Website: home-depot
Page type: billing-address
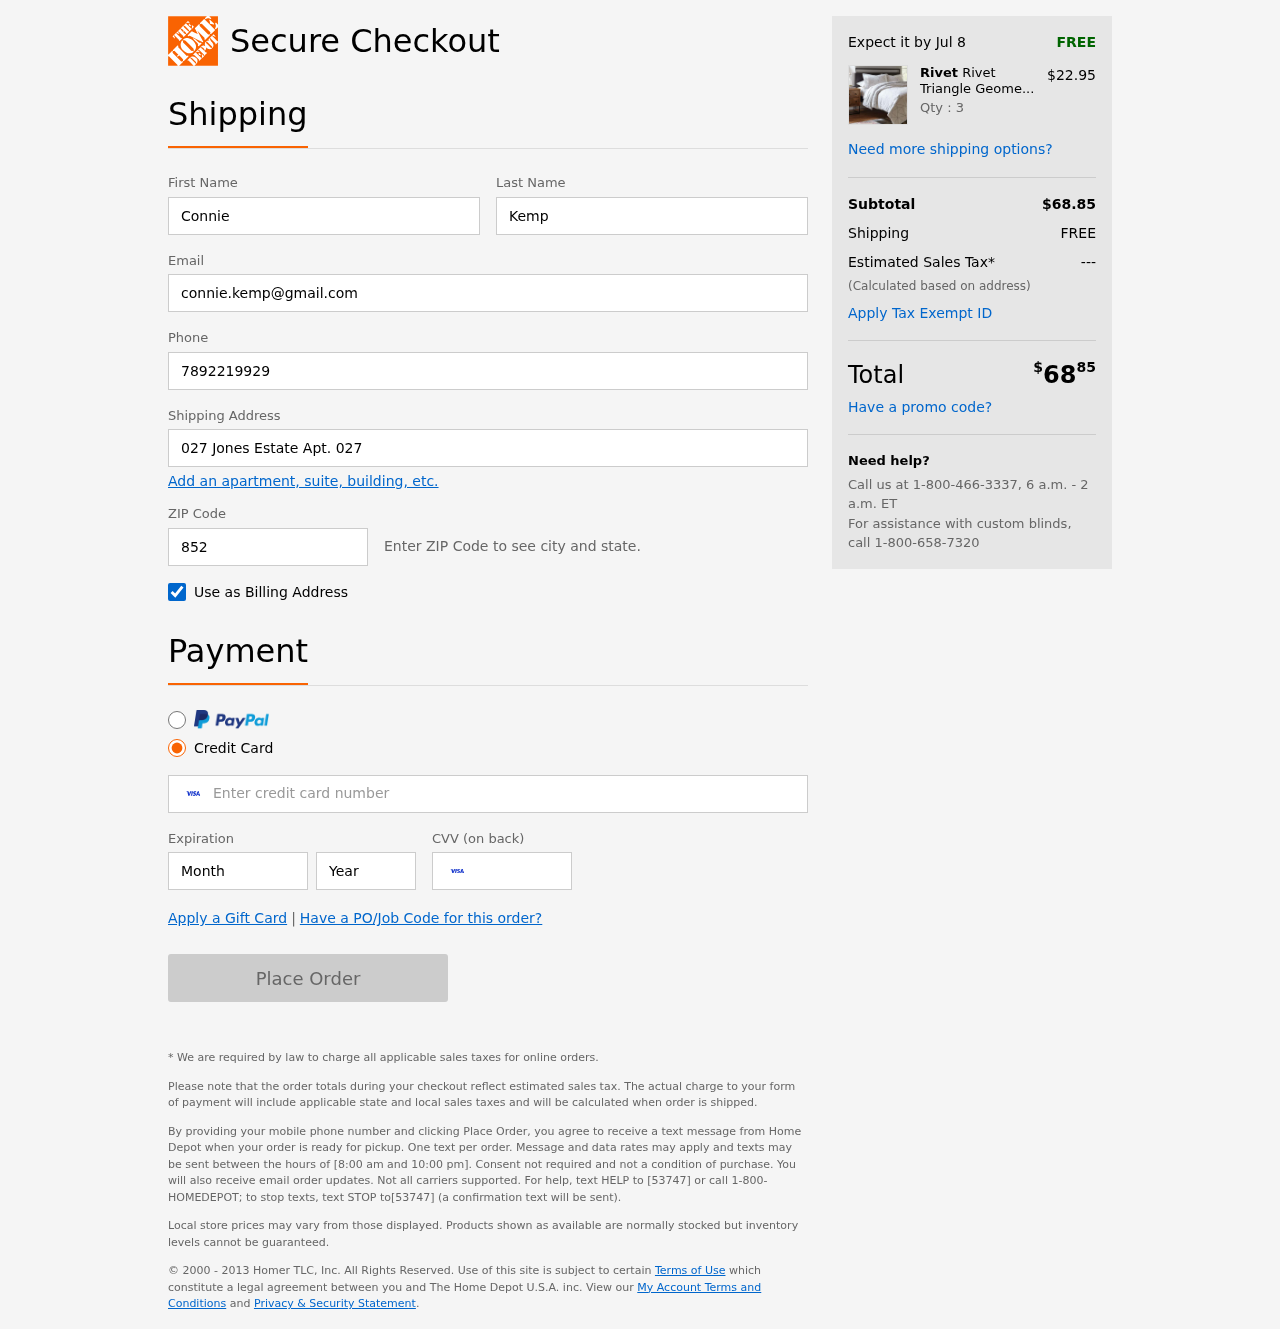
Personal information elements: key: PII_FIRSTNAME
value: Connie
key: PII_LASTNAME
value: Kemp
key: PII_EMAIL
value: connie.kemp@gmail.com
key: PII_PHONE
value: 7892219929
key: PII_STREET
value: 027 Jones Estate Apt. 027
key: PII_POSTCODE
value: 85220
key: PII_CARD_NUMBER
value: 4006 9036 9932 1023
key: PII_CARD_EXPIRY_MONTH
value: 07
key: PII_CARD_CVV
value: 391
Product elements: key: PRODUCT1_BRAND
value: Rivet
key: PRODUCT1_NAME
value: Rivet Triangle Geometric Pattern Cotton Duvet Comforter Cover Set
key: PRODUCT1_PRICE
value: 22.95
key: PRODUCT1_QUANTITY
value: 3
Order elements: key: ORDER_DELIVERY_DATE
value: Jul 8
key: ORDER_SUBTOTAL
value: $68.85
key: ORDER_SHIPPING_COST
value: FREE
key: ORDER_TAX
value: ---
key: ORDER_TOTAL2
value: $6885